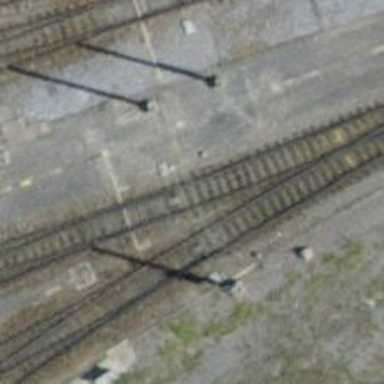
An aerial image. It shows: Rail yard with electrified rails and single track.